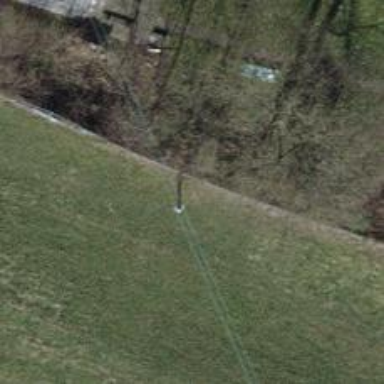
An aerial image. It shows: Power utility pole.